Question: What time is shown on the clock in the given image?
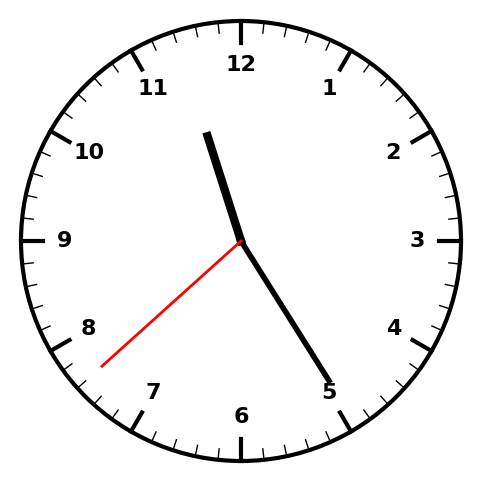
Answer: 11:24:38